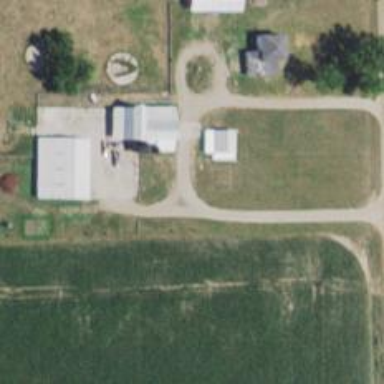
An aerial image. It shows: Driveway.